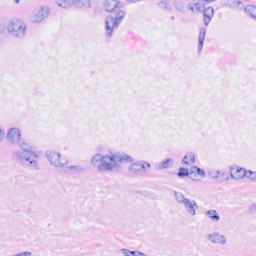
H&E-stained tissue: Breast